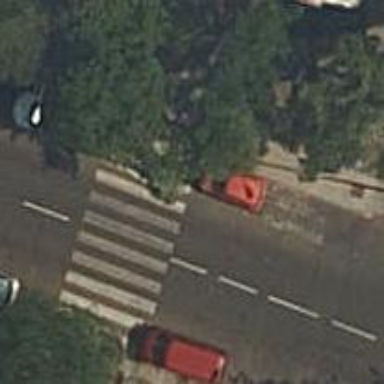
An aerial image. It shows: Uncontrolled road crossing.